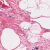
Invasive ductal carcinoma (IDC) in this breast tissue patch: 0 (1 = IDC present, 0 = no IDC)